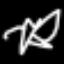
Label: leaf